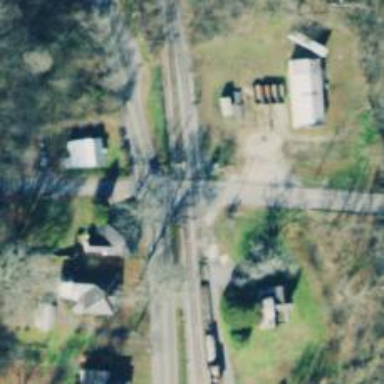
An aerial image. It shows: Level crossing with lights at railway intersection.